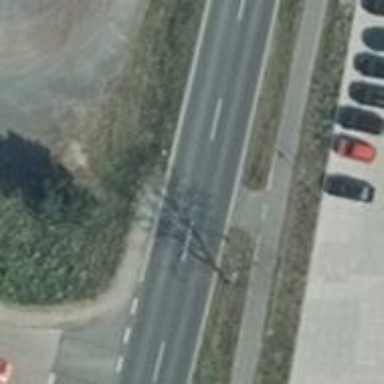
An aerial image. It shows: Cycleway.